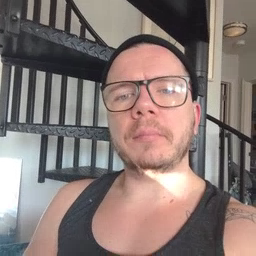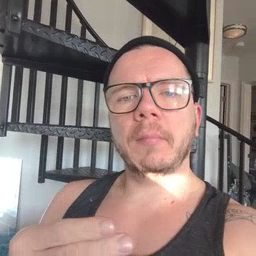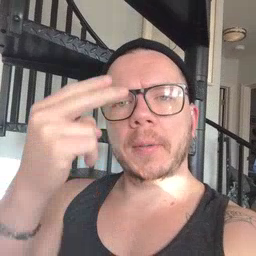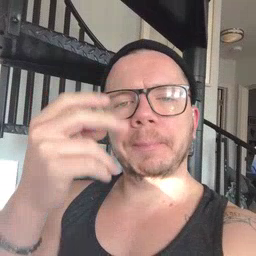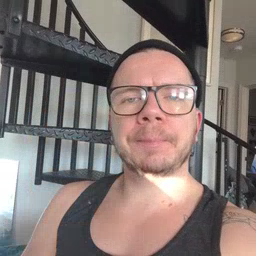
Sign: high